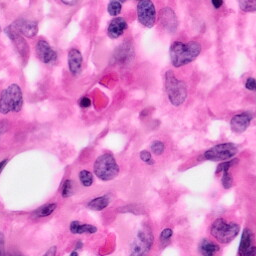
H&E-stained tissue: Pancreatic